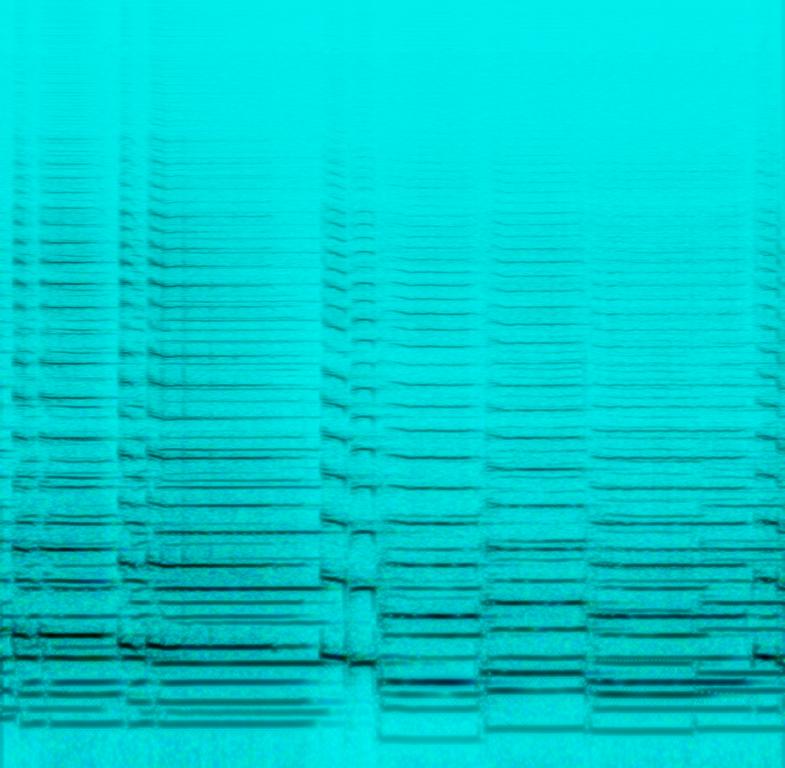
This is a sextet of french horn players. The piece sounds inspiring and uplifting and would be fitting for a movie soundtrack in a moment where the lead character has just accomplished something great or saved the day. It's an emotive and cinematic piece.